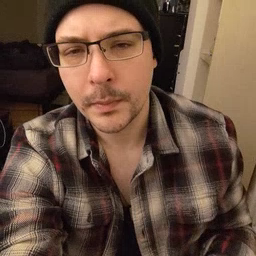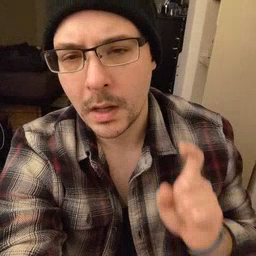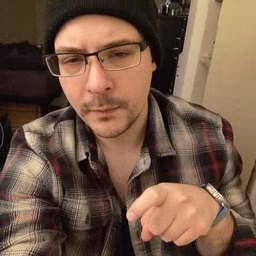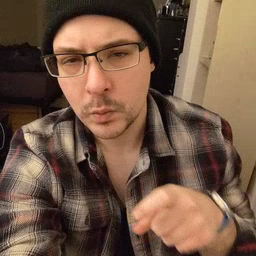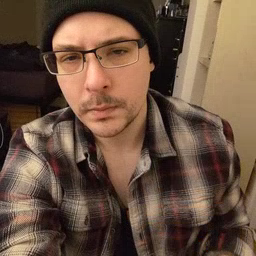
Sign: haveto